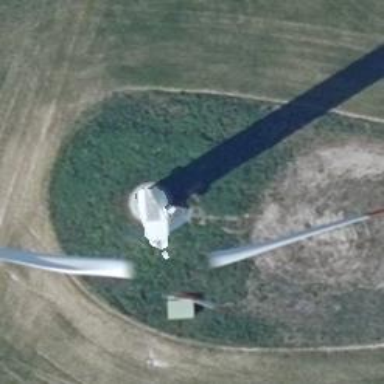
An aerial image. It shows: Wind generator powered by horizontal axis wind turbine.